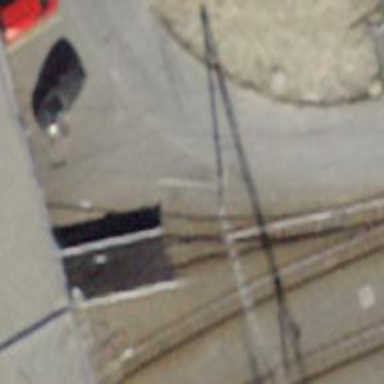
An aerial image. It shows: Narrow-gauge railway service yard with 1 track. The railway is electrified with contact line.